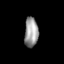
Tissue: lung
Cell type: Epithelial cells
Senescence score: 0.2083
Nuclear area (px): 399
Mean DAPI intensity: 154.04